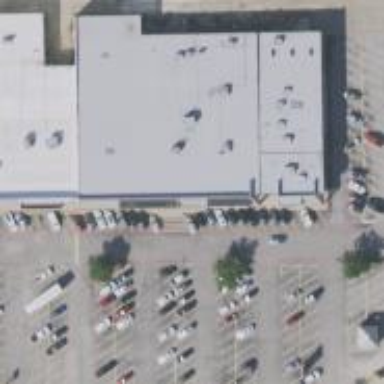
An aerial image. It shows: Retail building.